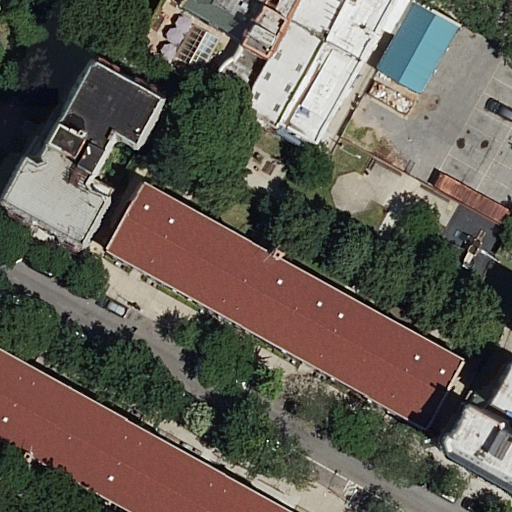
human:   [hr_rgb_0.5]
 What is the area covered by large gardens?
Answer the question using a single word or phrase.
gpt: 0m2

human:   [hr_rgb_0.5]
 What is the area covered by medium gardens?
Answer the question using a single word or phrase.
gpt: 262m2

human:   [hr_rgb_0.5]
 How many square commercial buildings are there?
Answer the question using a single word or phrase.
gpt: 0

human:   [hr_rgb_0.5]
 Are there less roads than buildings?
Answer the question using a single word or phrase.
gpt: yes

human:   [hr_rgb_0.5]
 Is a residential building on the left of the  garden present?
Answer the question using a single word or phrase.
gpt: no

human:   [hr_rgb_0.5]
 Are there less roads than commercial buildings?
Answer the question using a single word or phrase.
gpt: no

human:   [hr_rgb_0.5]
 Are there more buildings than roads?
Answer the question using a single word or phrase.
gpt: yes

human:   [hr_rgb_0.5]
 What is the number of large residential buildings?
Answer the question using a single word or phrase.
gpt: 2

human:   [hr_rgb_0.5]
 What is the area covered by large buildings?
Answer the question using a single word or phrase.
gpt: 1877m2

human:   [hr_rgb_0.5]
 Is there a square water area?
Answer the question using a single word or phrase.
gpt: no

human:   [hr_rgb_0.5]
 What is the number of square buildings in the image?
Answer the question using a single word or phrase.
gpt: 0

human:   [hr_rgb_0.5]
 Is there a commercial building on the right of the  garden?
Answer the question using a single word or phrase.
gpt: no

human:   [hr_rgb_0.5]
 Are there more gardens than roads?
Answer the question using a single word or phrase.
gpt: no

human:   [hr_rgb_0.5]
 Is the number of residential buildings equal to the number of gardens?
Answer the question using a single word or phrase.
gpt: no

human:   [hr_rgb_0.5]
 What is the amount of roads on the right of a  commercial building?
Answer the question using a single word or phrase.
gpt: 0

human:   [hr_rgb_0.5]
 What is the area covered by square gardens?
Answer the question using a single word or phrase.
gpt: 0m2

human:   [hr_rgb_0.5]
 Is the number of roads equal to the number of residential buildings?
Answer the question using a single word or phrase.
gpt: no

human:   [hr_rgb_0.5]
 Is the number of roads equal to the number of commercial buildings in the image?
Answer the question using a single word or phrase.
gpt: no

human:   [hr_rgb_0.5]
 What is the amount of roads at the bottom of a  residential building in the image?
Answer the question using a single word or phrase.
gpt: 1

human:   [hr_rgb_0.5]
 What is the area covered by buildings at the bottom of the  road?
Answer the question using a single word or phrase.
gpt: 124m2

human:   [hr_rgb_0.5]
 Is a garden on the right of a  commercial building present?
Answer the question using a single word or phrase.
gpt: no

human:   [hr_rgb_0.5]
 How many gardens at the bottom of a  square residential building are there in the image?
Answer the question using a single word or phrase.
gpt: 0

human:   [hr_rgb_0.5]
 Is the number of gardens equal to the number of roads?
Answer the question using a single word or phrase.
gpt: yes

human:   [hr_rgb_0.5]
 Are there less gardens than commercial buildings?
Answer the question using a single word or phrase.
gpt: no

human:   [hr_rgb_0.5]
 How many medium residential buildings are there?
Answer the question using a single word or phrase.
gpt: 6

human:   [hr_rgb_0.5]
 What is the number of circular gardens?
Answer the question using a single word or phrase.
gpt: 0

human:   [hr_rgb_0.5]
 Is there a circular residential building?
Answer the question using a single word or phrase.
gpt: no

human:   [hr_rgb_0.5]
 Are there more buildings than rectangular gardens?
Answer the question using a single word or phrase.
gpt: yes

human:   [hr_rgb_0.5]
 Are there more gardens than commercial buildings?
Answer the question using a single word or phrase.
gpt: yes

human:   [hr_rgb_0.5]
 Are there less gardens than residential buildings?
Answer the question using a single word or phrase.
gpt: yes

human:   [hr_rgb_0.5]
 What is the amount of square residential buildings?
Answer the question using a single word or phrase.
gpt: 0

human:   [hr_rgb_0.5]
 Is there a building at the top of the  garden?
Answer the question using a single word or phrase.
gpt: no

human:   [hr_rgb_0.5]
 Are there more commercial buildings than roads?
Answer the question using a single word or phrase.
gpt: no

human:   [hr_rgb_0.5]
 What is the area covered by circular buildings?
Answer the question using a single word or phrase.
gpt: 0m2

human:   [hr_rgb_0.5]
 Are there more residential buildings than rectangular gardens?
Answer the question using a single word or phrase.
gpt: yes

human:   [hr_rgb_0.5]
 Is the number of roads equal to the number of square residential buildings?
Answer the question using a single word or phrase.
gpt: no